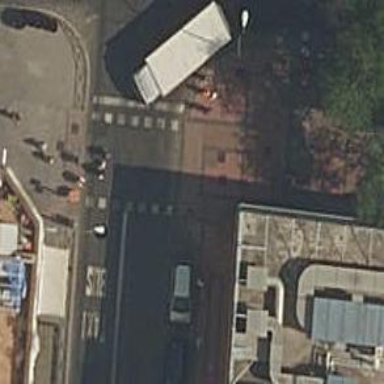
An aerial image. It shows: Zebra crossing with traffic signals.